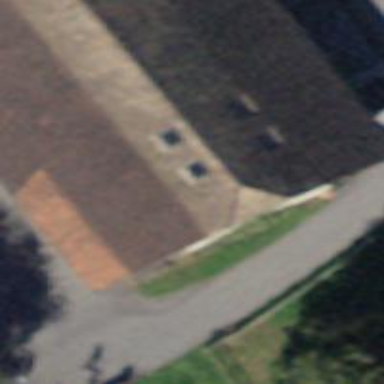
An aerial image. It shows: Farm shop.